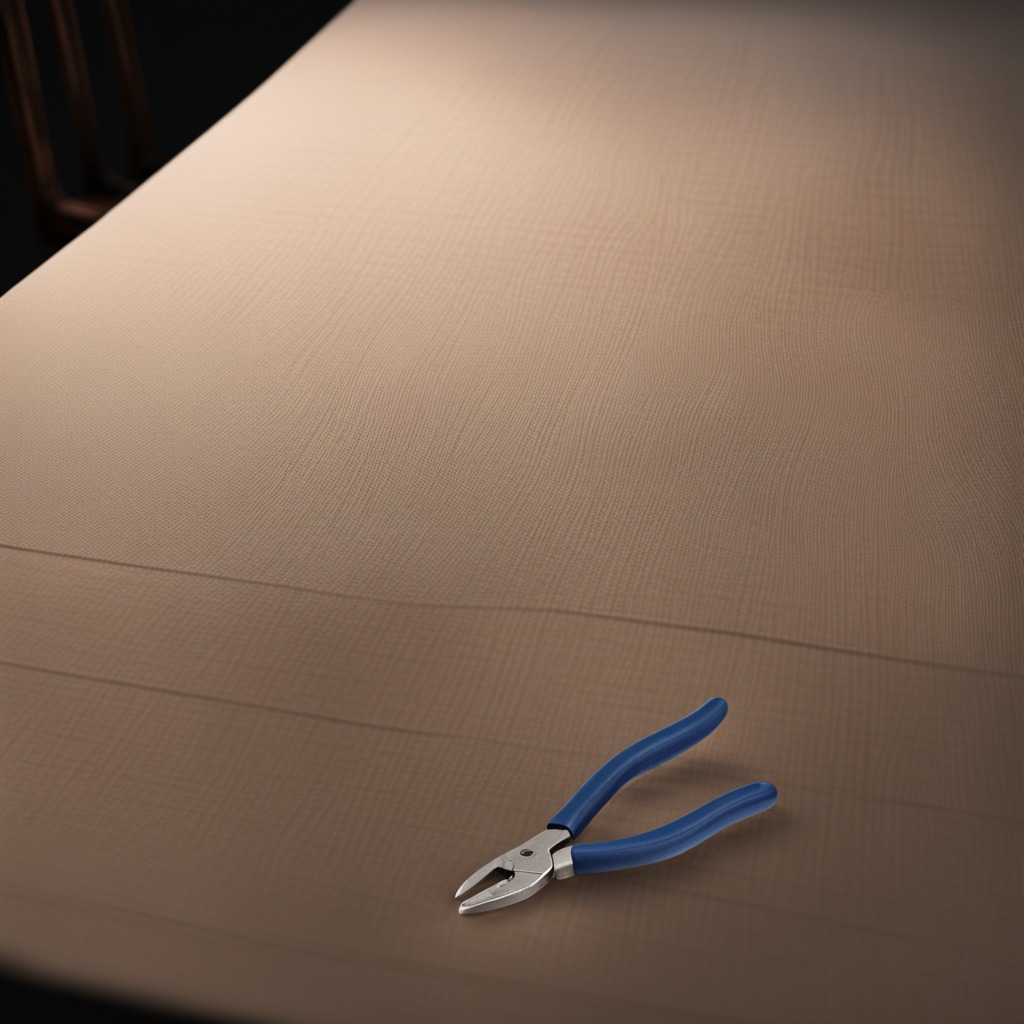
A plier lying on the wooden table inside a workshop at night dim ambient light soft shadows worn but beneath the cloth